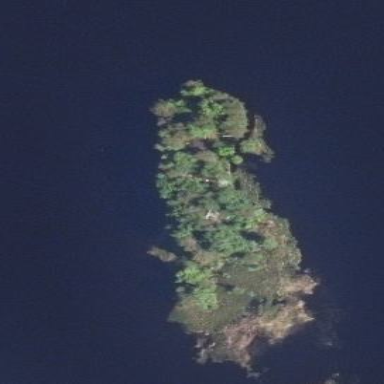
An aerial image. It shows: Islet.